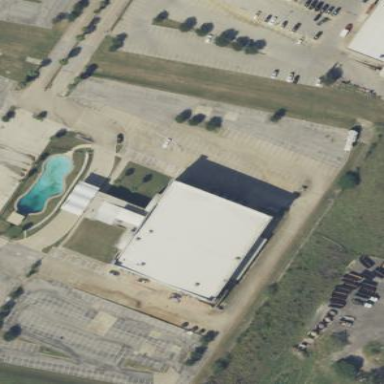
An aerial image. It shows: Event venue building.